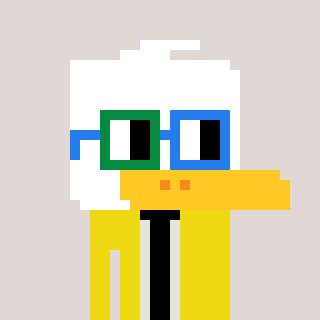
a pixel art character with square green and blue glasses, a duck-shaped head and a yellow-colored body on a warm background